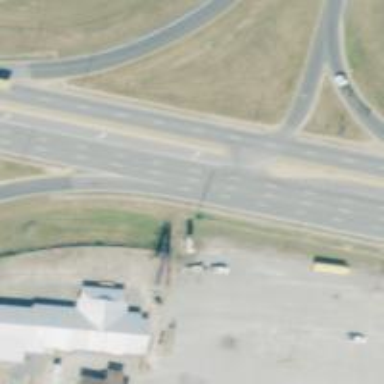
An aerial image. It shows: Primary highway with asphalt surface. It is dual carriageway.